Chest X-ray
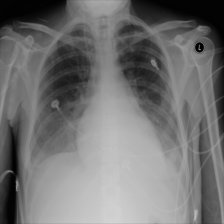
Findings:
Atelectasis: negative
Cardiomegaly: negative
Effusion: negative
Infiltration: negative
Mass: negative
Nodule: negative
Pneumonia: negative
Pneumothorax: negative
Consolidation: negative
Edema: negative
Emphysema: negative
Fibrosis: negative
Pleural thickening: negative
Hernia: negative